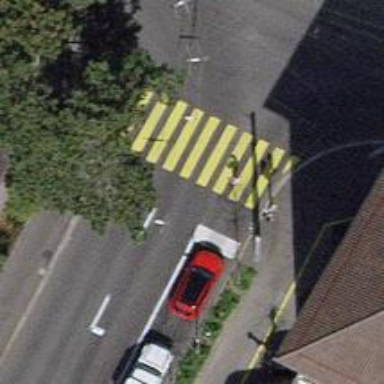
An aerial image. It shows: Crossing with traffic signals.